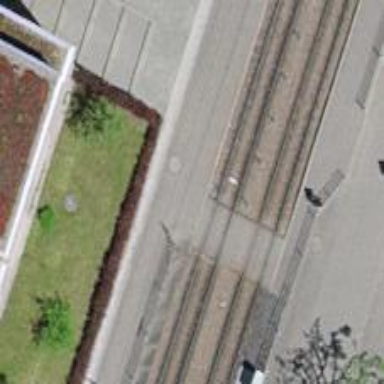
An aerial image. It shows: Tram stop with public transport stop position.